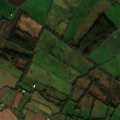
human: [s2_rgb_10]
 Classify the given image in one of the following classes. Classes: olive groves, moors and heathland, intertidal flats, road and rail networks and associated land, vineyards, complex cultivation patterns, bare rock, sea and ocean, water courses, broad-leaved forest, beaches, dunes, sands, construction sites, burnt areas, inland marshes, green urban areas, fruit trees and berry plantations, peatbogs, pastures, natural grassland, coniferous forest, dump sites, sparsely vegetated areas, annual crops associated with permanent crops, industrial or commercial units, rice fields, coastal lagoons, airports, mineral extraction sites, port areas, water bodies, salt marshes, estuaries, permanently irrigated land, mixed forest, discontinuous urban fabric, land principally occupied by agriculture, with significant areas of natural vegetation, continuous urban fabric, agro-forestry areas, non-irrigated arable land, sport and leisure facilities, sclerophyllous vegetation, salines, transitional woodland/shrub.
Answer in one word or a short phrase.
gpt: non-irrigated arable land, pastures, complex cultivation patterns, broad-leaved forest, coniferous forest